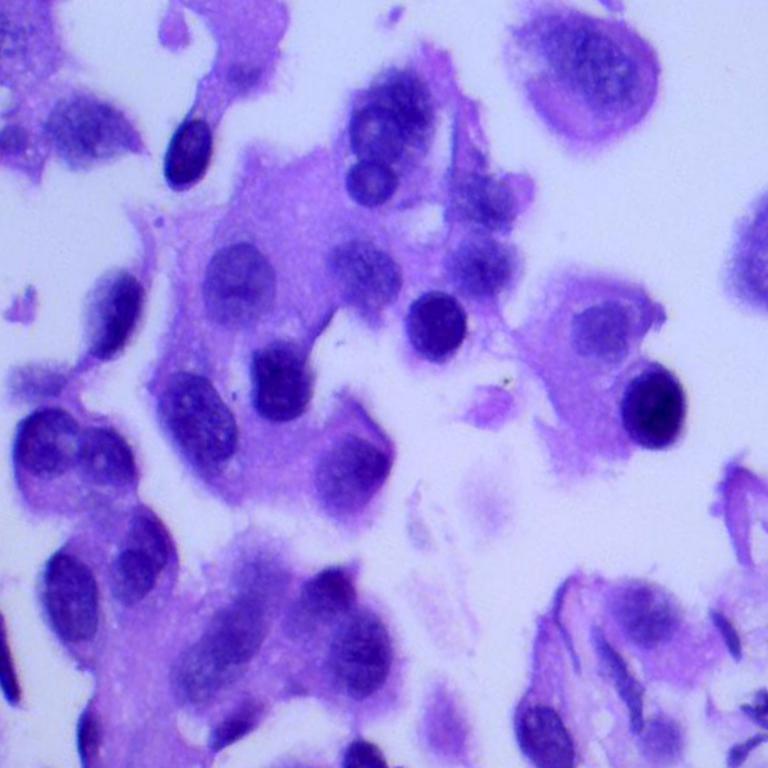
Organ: lung
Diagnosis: adenocarcinomas